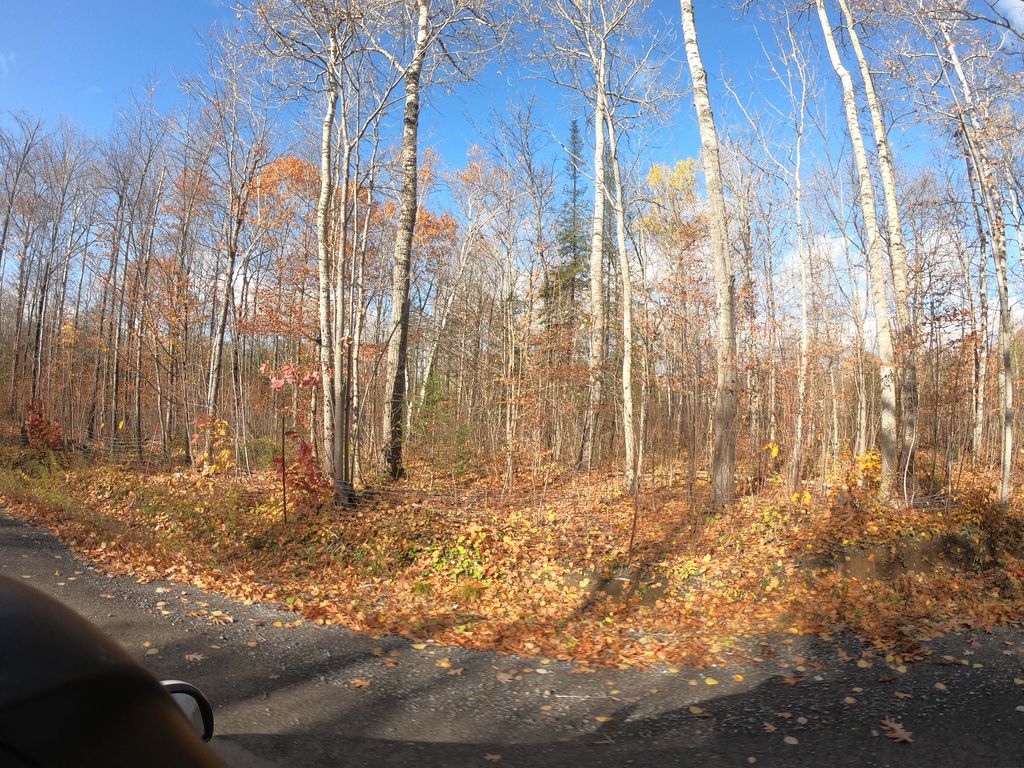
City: ottawa-gatineau